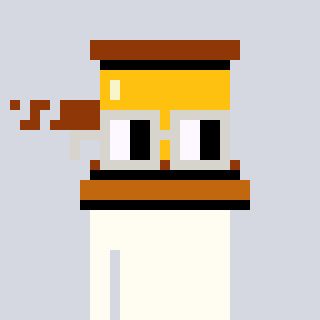
a pixel art character with square light gray glasses, a gavel-shaped head and a grayscale-colored body on a cool background